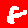
Digit: 8